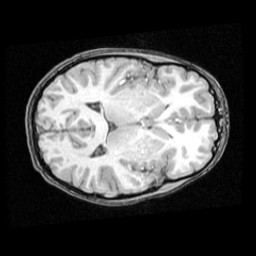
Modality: T1w
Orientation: axial
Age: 13
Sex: male
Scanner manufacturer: ge
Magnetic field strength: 1.5 T
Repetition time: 0.03333 s
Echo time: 0.008 s